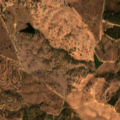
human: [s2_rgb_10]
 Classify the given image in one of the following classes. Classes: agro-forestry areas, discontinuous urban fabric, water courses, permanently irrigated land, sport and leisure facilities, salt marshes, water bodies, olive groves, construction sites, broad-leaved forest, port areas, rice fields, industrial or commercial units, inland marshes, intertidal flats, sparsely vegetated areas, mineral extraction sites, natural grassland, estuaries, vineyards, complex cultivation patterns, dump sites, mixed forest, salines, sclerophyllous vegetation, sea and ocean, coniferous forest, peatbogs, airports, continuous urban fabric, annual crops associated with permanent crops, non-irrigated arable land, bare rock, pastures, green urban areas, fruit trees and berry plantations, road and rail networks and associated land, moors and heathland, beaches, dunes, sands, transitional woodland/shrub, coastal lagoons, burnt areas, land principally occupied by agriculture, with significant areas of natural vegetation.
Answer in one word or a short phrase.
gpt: non-irrigated arable land, agro-forestry areas, broad-leaved forest, transitional woodland/shrub